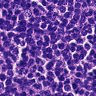
Metastatic tissue present: no